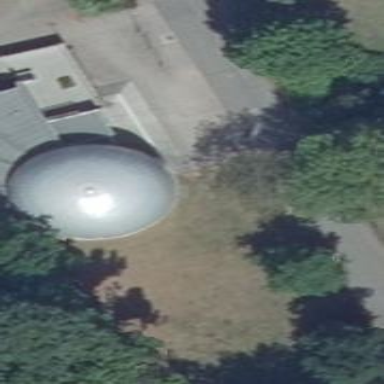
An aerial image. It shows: Building with metal dome-shaped roof.